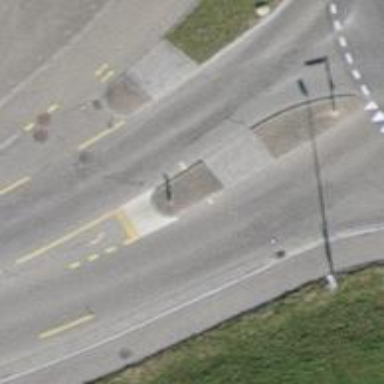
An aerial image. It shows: Uncontrolled crossing on the road.